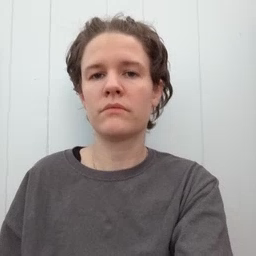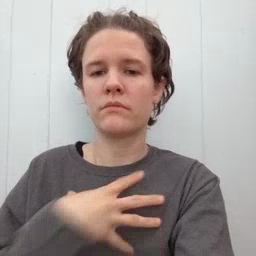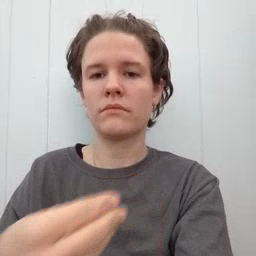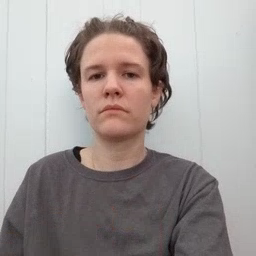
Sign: white